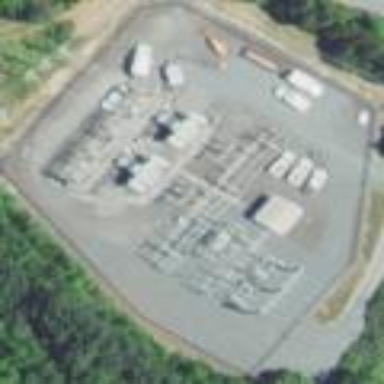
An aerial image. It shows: Distribution substation surrounded by fence.